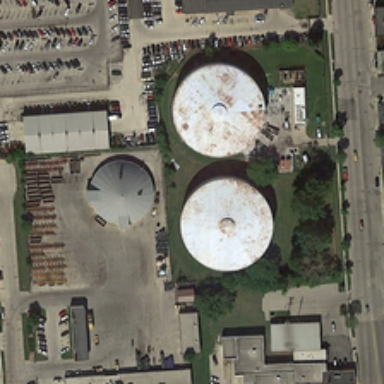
Two white storage tanks are near a parking lot and some buildings with green trees .